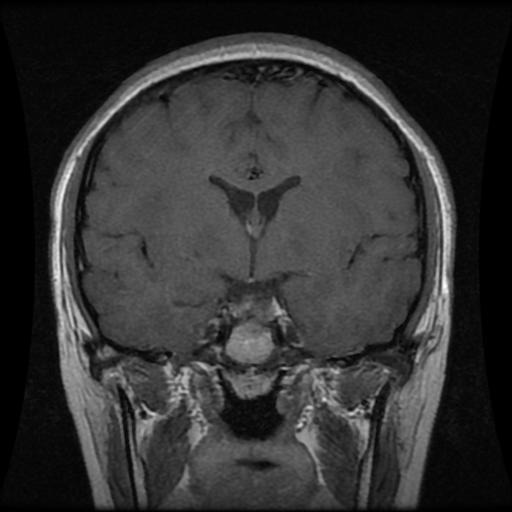
Label: pituitary